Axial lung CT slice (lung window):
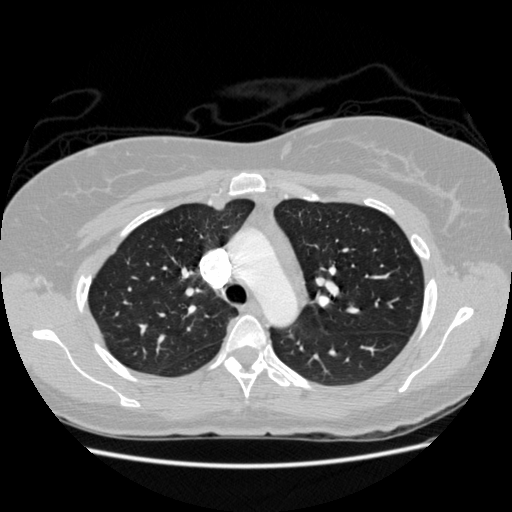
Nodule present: no